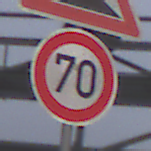
Verkehrszeichen: Geschwindigkeit70
Zusatzzeichen oben: Gefaelle10
Umgebung: Outdoor, Suburban
Tageszeit: MorningAfternoon
Wetter: Overcast
Licht: Natural
Jahreszeit: NotSpecified
Kontrast: LowContrast